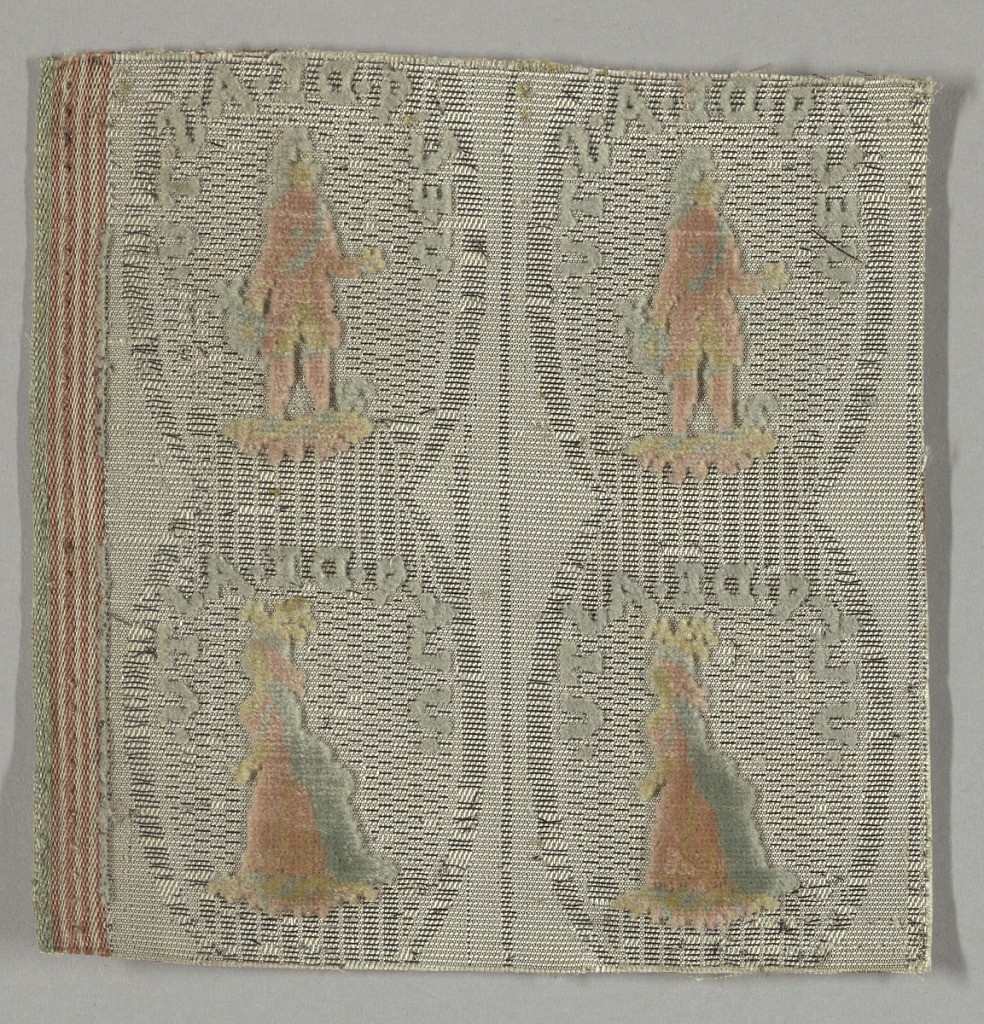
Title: Fragment
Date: late 18th century
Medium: silk, metallic thread Technique: cut voided supplementary warp pile (velvet) in a satin foundation with supplementary weft
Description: White horizontally ribbed ground shot with flat strips of silver metal thread, which are occasionally floated to form figured oval medallions that enclose human figures in cut velvet pile. Light blue, pink and yellow velvet cut pile forms alternate figures of a man and woman. Letters in blue pile: over the man, U.EC.P.DE.A.S.TU.; over the woman: ULC.P.DE.A.STU. Letters are reversed.